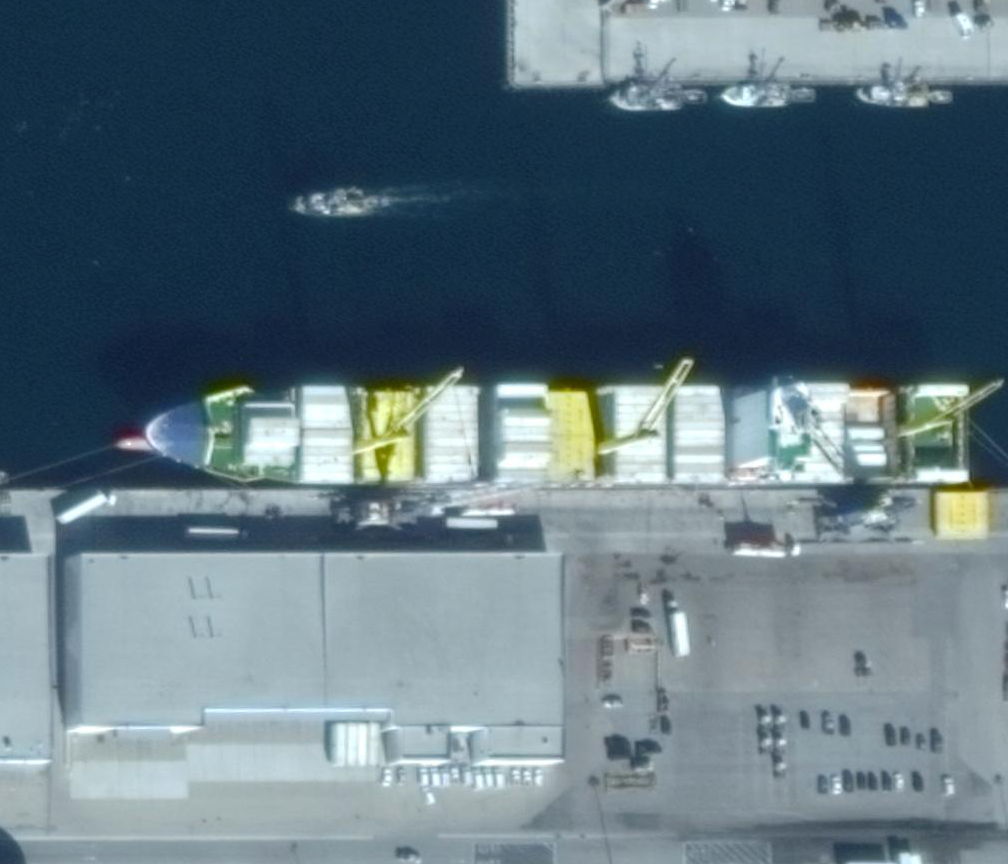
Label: Container_ship